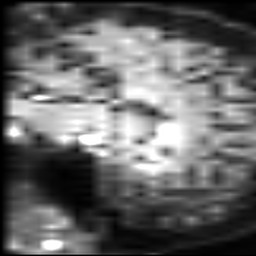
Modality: inplaneT2
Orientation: sagittal